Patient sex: M
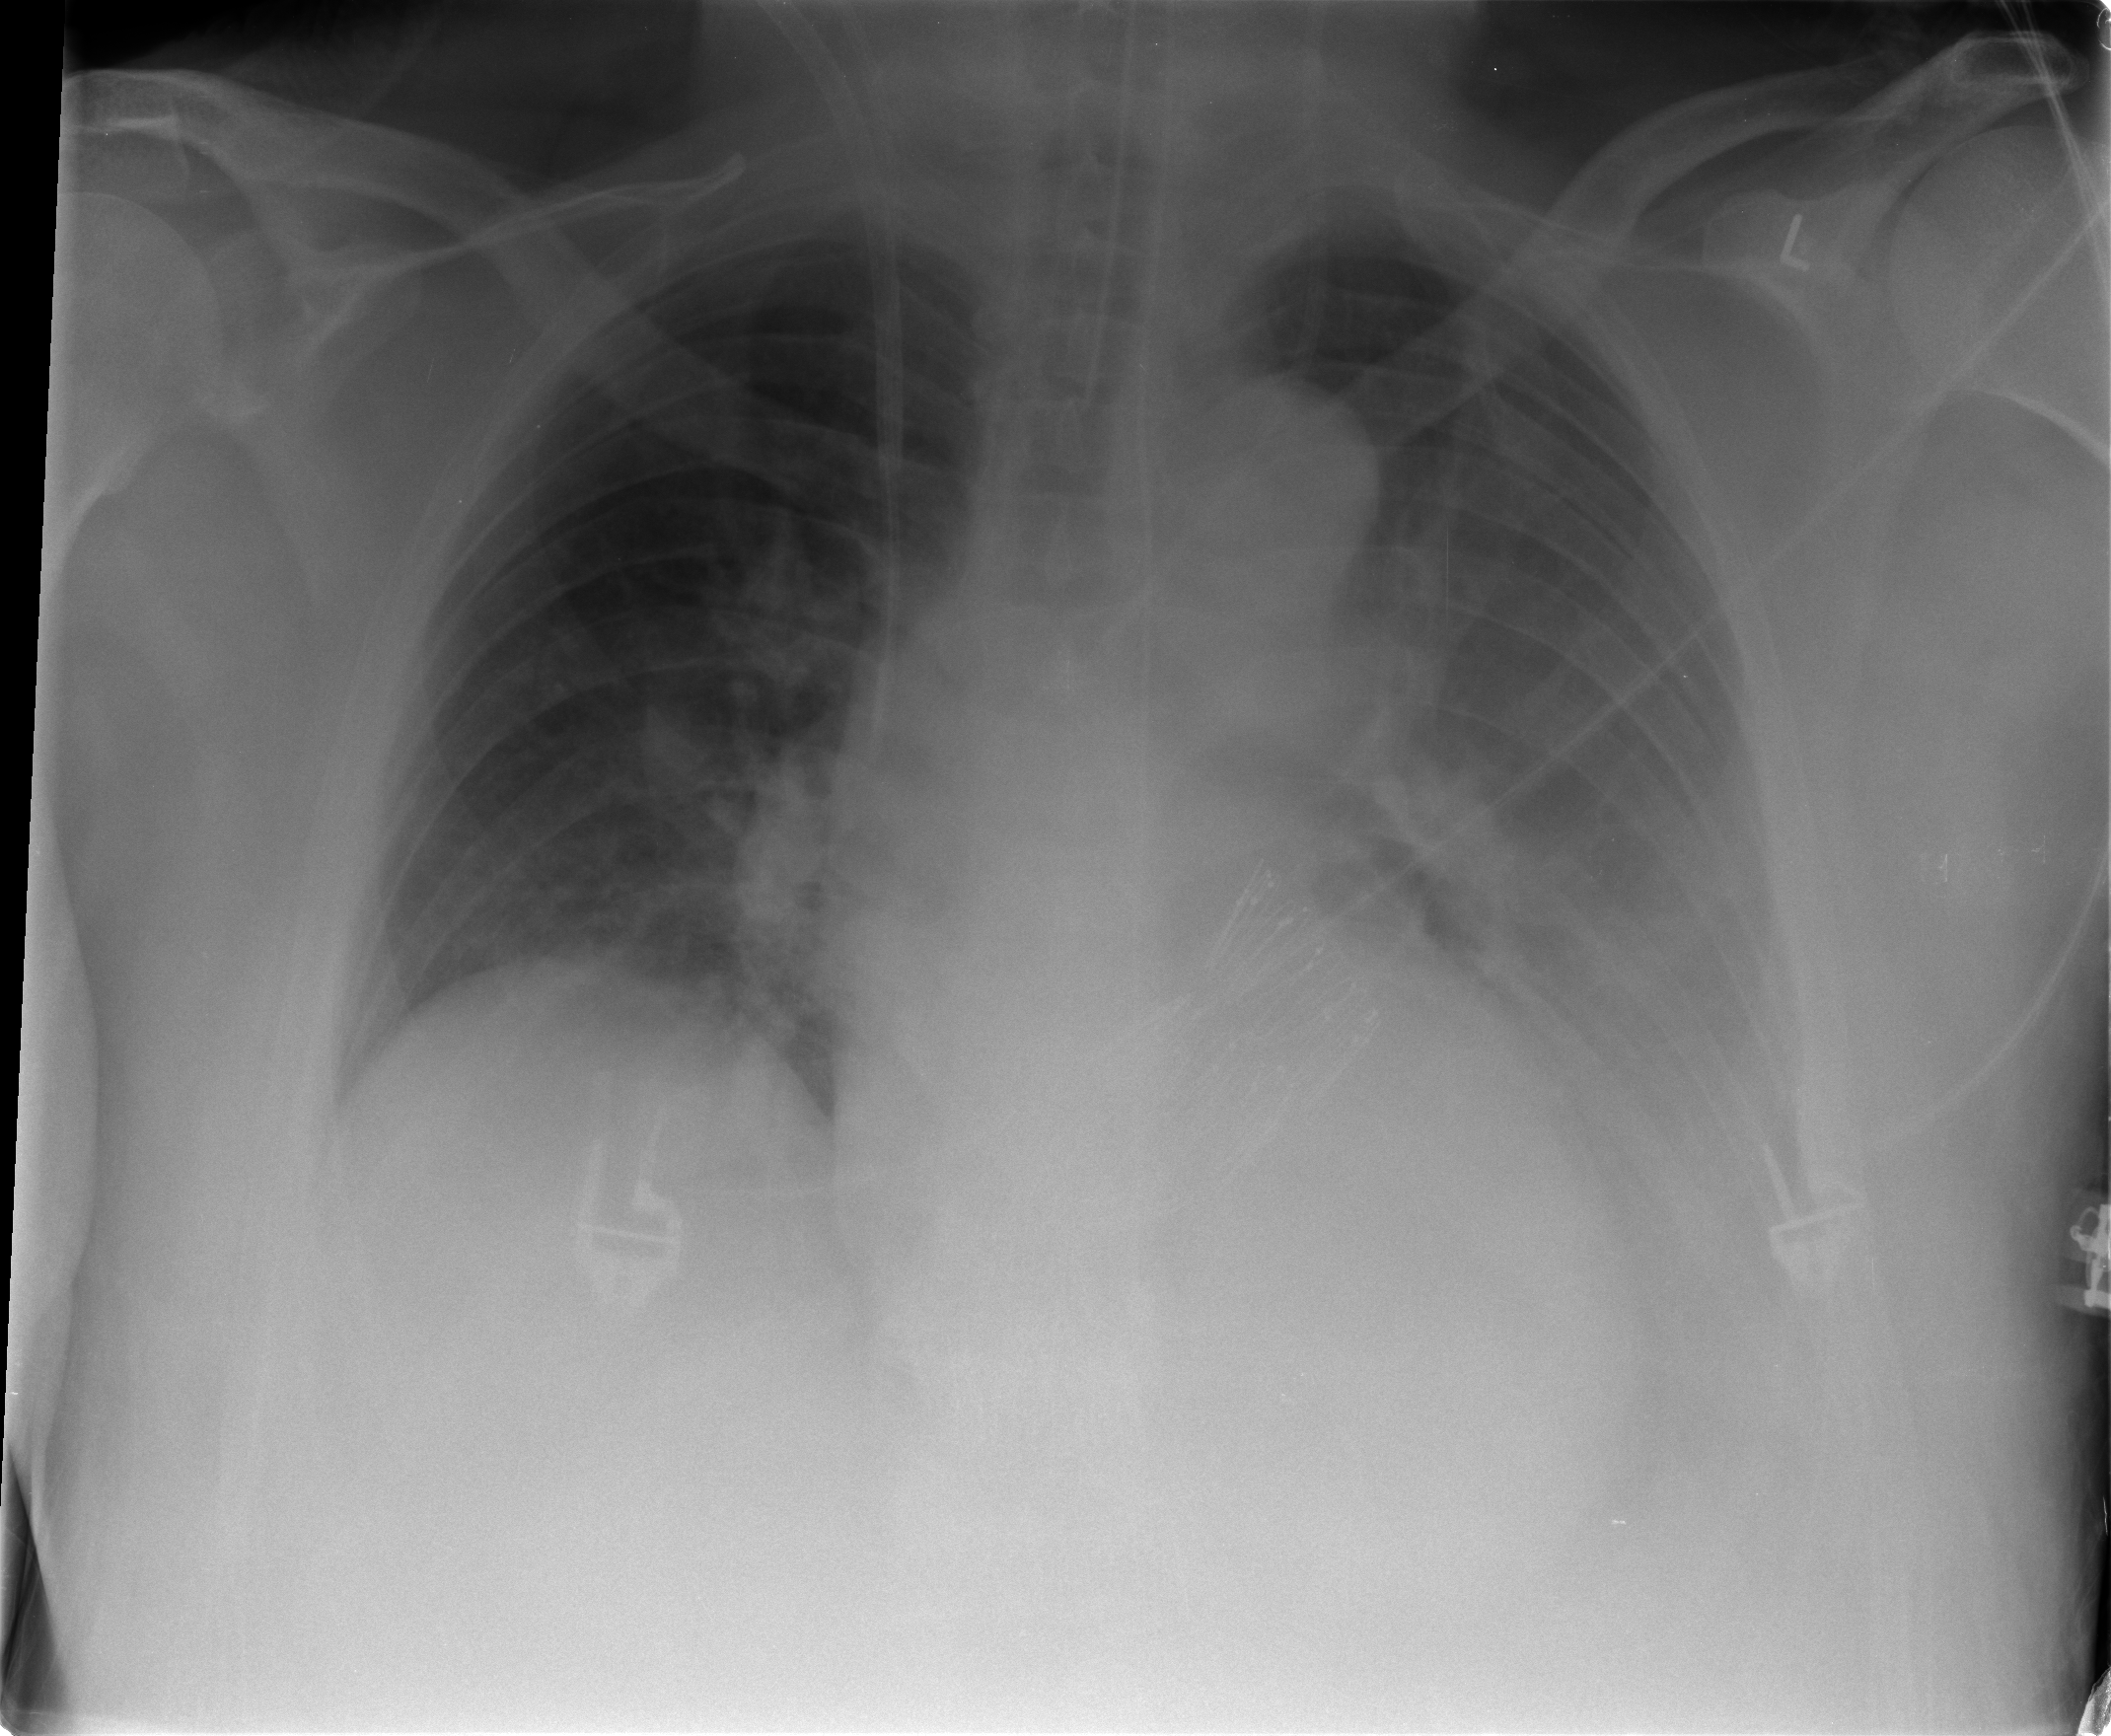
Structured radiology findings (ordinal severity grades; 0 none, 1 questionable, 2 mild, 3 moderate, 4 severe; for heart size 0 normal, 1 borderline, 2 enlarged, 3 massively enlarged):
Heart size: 2
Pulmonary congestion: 1
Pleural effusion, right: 0
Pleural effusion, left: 2
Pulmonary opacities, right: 0
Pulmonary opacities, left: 1
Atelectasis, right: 2
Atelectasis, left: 2